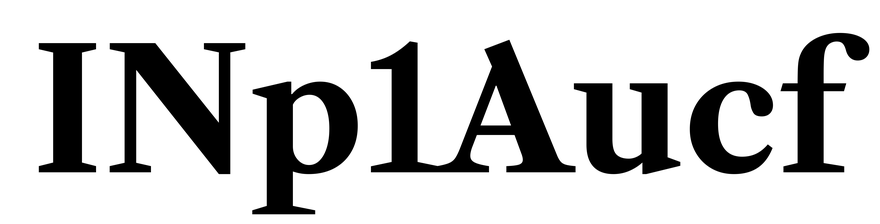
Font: LibreCaslonText_Bold